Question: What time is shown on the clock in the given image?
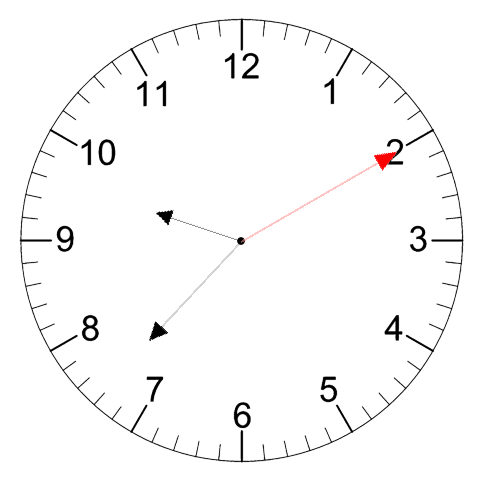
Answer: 09:37:10